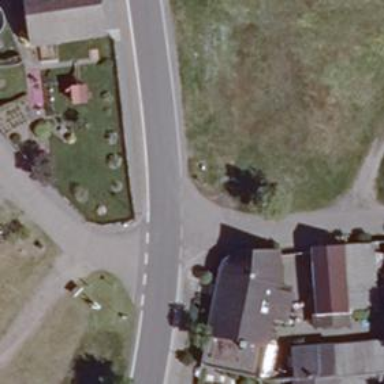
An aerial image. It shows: Secondary road with sidewalk on the left.